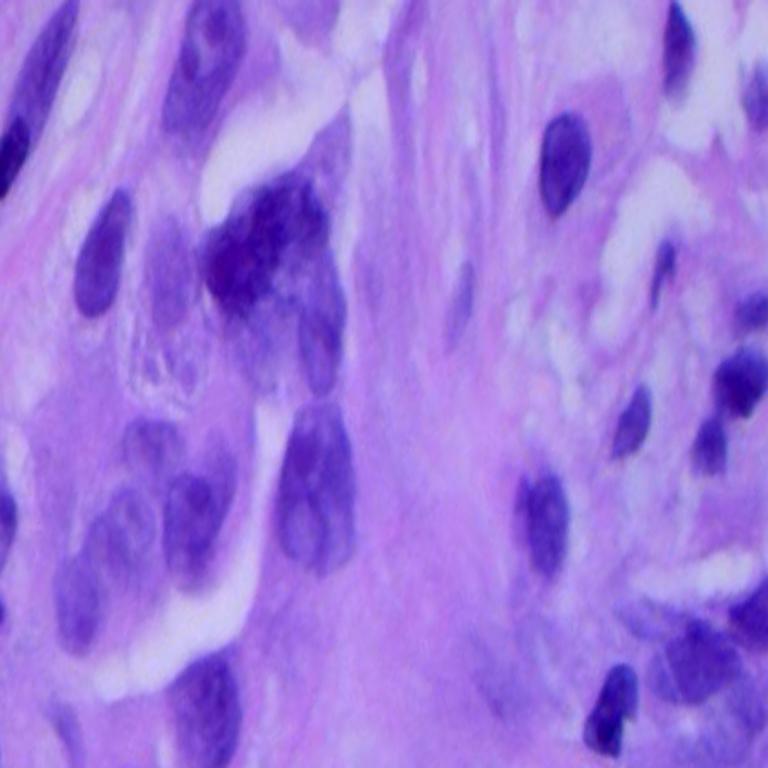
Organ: lung
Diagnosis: adenocarcinomas